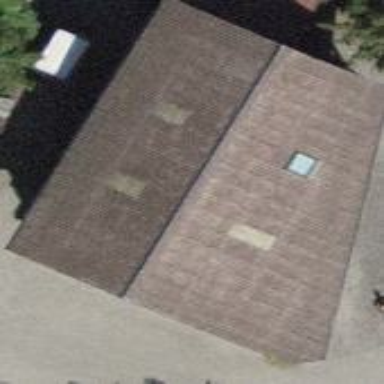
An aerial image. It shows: Shed.